Question: I am very new in WPF.
I have created a form style in Wpf application.
I want set this WPF application formstyle as my windows form application form style.
How can i do it.
There would be a great appreciation if someone could help me.
The form image is

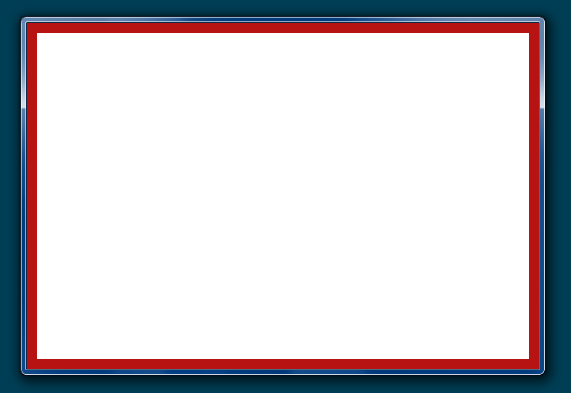
Answer: you can override the forms onpaint event and drawing the region there. This allows to use GDI+ with antialiasing and make it look much cleaner.
you can use this solution also <URL>
The examples are found at here:
<URL>
<URL>